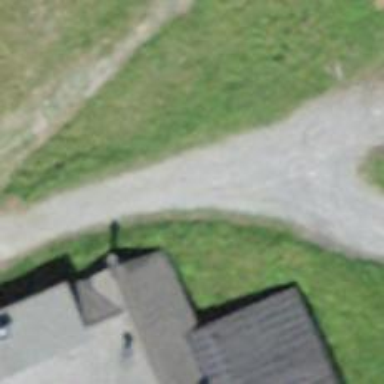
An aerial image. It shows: Gravel service road.